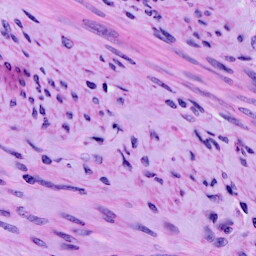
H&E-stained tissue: Cervix